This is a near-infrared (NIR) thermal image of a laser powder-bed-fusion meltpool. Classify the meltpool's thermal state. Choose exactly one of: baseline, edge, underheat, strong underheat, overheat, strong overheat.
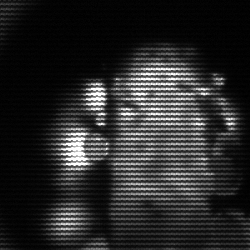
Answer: strong underheat